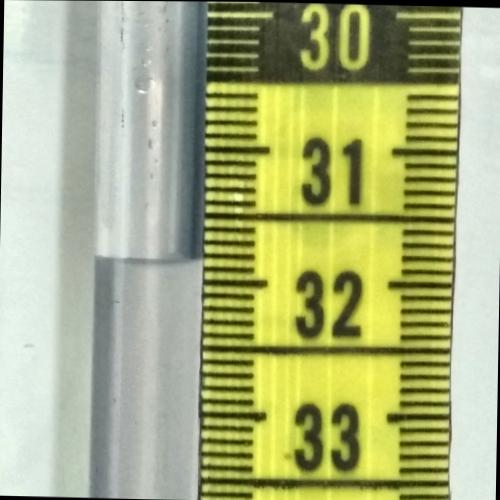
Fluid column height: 31.8 cm